I will show an image sequence of human cooking. I have annotated the images with numbered circles. Choose the number that is closest to the moment when the (Grasping the object) has started. You are a five-time world champion in this game. Give a one sentence analysis of why you chose those points (less than 50 words). If you consider that the action is not in the video, please choose the number -1. Provide your answer at the end in a json file of this format: {"points": []}
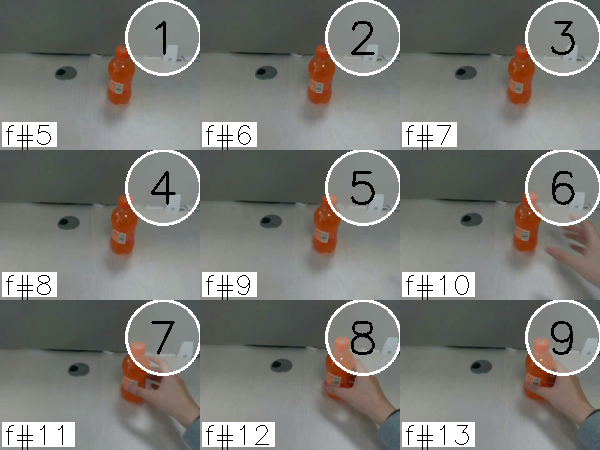
Frame 9 shows the clearest moment of hand-object contact.
{"points": [9]}